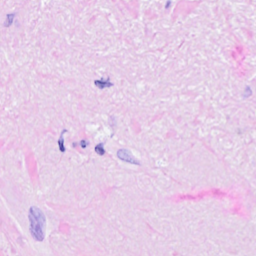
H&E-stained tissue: Breast